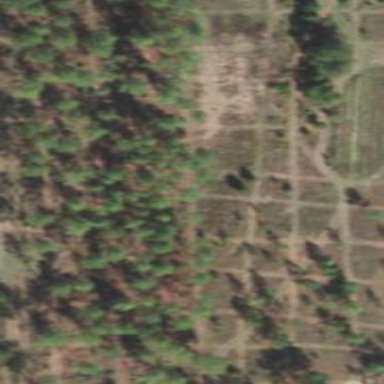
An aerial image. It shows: Forest area dominated by needle-leaved trees.